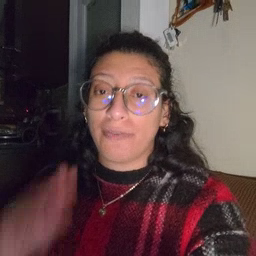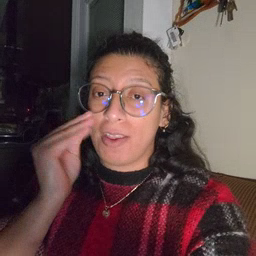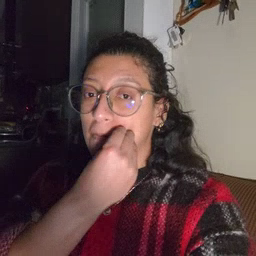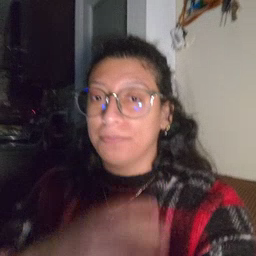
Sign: flower